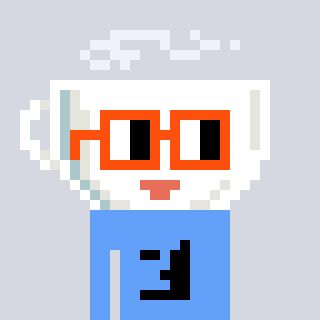
a pixel art character with square orange glasses, a mug-shaped head and a blue-colored body on a cool background